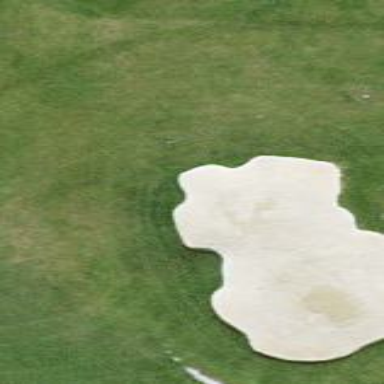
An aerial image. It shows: Sandy area is golf bunker.